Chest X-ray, PA view. Patient: 36 years old, sex F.
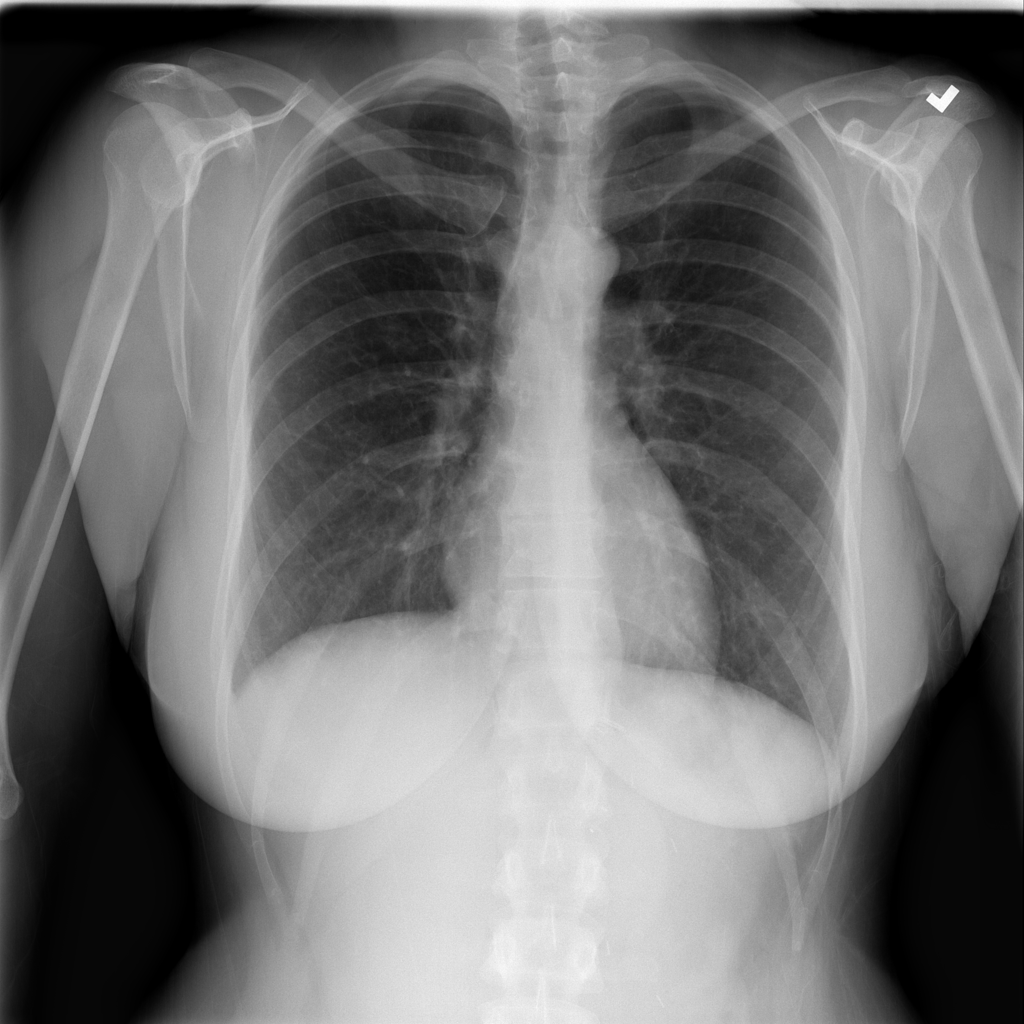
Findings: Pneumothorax